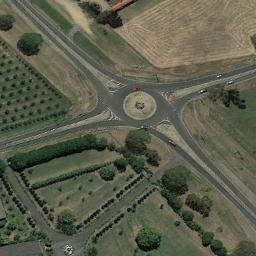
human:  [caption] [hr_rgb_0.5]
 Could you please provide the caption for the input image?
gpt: The roundabout with four exits and entrances is in the farmland .

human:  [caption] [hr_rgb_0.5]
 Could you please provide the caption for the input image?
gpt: There are many trees beside the roundabout .

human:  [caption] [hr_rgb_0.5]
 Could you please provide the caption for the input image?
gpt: There are several moving vehicles on the road at the roundabout, With some trees and a large area of ​​farmland around the roundabout .

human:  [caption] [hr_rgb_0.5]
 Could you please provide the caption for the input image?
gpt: The roundabout is on the grass next to trees .

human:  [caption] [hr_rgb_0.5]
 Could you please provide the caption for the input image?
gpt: There are some green bushes and lawns beside the roundabout .